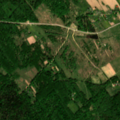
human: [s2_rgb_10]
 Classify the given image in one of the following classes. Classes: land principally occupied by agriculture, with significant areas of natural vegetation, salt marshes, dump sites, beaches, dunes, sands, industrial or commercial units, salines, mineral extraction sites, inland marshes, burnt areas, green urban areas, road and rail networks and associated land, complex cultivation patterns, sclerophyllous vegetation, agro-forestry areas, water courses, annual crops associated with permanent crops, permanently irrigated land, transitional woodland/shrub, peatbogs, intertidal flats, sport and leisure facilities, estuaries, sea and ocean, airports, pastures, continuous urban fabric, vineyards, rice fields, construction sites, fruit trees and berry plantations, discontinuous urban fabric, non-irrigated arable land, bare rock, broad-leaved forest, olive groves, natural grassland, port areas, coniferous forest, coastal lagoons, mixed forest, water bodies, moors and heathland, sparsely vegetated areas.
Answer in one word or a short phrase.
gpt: discontinuous urban fabric, non-irrigated arable land, pastures, complex cultivation patterns, broad-leaved forest, coniferous forest, mixed forest, transitional woodland/shrub